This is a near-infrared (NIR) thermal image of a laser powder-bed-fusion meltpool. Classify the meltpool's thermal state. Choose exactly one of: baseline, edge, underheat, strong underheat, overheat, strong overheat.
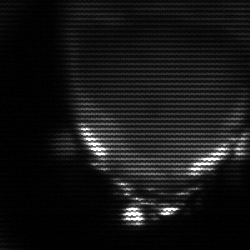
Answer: edge